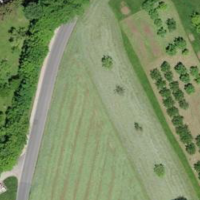
EUNIS habitat code: 25
Species observed at this site:
Motacilla cinerea
Hirundo rustica
Sylvia borin
Milvus milvus
Milvus migrans
Garrulus glandarius
Fringilla coelebs
Ciconia ciconia
Picus viridis
Sylvia atricapilla
Delichon urbicum